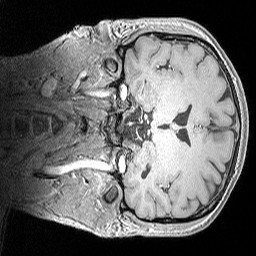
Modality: MP2RAGE
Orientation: coronal
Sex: male
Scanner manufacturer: siemens
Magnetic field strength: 3 T
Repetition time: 5 s
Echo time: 0.00292 s